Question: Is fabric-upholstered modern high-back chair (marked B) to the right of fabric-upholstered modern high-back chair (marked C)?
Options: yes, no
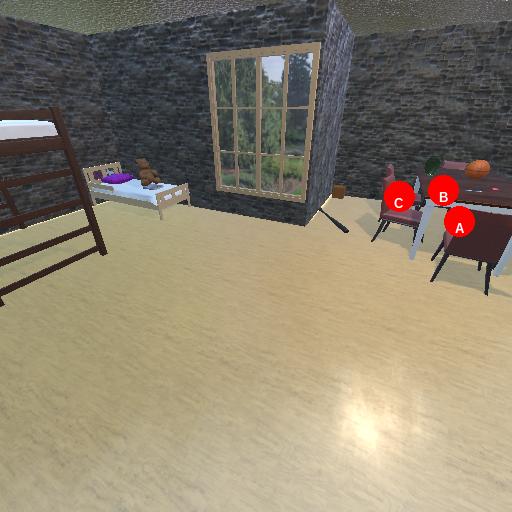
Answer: yes